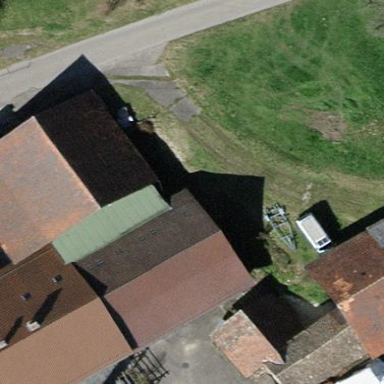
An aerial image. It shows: Farm auxiliary building with gabled roof.